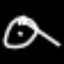
Label: clock